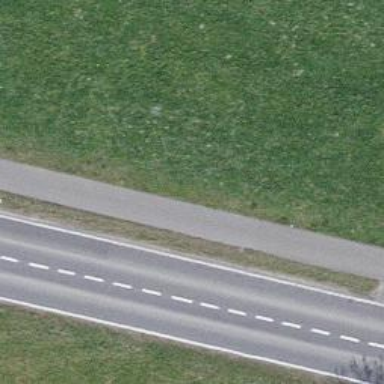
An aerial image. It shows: Cycleway.